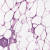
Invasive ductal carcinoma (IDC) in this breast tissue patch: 0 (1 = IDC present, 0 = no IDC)